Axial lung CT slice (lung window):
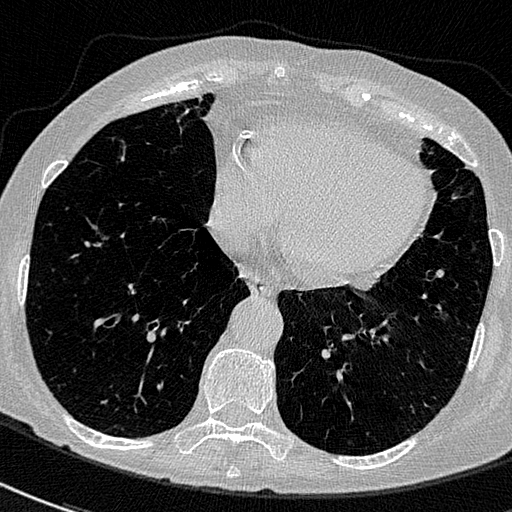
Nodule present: no